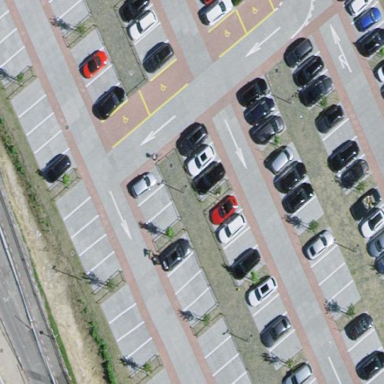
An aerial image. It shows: Paved parking area.